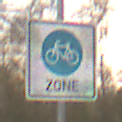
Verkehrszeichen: BeginnFahrradzone
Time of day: MorningAfternoon
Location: Outdoor (Nature)
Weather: Overcast
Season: NotSpecified
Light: Natural